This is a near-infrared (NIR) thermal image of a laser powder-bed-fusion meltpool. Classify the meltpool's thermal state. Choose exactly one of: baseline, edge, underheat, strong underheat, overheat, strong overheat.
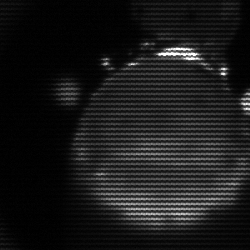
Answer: edge